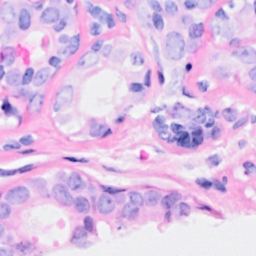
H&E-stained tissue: Breast